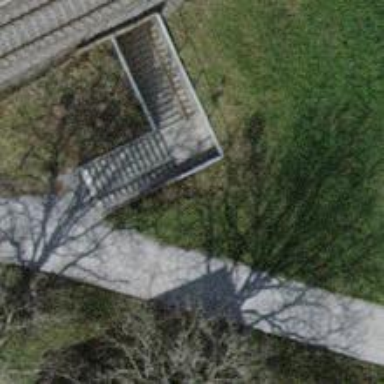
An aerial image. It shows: Set of steps on the road.